Question: I am running Fedora 36. On my way to install Discord, I came through a process, here it is:
1. Downloaded discord.rar.gz
2. Unpack the file
3. Open the extracted directory
4. Found the file Discord with no extension:
5. I just double-clicked the file, it started installing (in GUI).
After it was installed, I still could not find it in App Drawer and when I run the same Discord file with no extension, it just opens the Discord app.
I am curious to know what's happening here. How can I get the app in the app drawer? Note that I tried copying the file to another location and then double-clicking it. It did nothing.
I clicked the file Discord in the directory. I was expecting that it was an installer and it would install the application, and it would be available in the app drawer. But, after it was installed, it didn't appear in the app drawer. Also double-clicking the same file again, opens the Discord app.
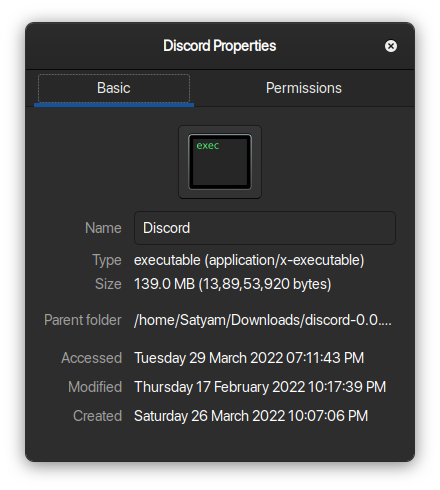
Answer: These are the steps to take if you want to keep changes to a minimum:
<URL>
Create the directory where you will install Discord
'''
sudo mkdir /usr/share/discord
'''
Extract and store in the directory created in the previous step
'''
sudo tar xvzf discord-0.0.17.tar.gz -C /usr/share/discord
'''
Copy the application launcher to the right place
'''
sudo cp /usr/share/discord/Discord/discord.desktop /usr/share/applications
'''
Point the icon to the right location
'''
sudo sed -i 's|Icon=discord|Icon=/usr/share/discord/Discord/discord.png|g' /usr/share/applications/discord.desktop
'''
Now if you go to should be there.